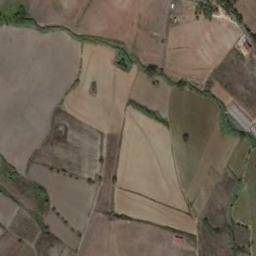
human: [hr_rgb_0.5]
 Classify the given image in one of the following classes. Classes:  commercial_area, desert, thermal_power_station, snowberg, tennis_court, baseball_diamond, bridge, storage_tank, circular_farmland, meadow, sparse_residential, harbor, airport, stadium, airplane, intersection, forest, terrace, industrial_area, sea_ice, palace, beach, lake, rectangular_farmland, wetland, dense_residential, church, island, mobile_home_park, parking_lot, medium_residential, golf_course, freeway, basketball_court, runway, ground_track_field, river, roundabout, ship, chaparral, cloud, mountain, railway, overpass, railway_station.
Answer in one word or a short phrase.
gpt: terrace